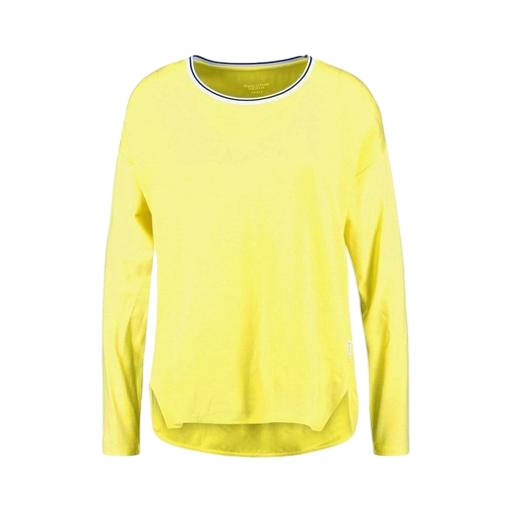
yellow iconic women's long-sleeved t-shirt, yellow long-sleeve t-shirt, yellow jersey tee, white background